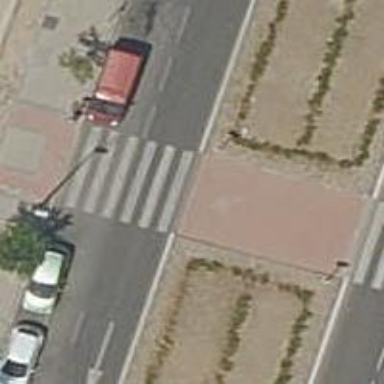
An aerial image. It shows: Zebra crossing on the road.